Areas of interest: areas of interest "Library"
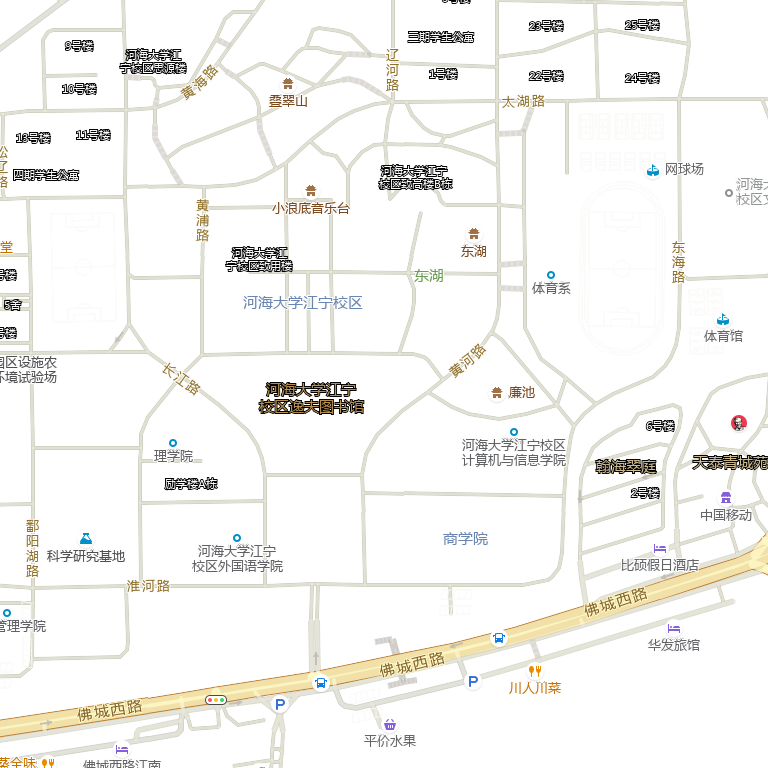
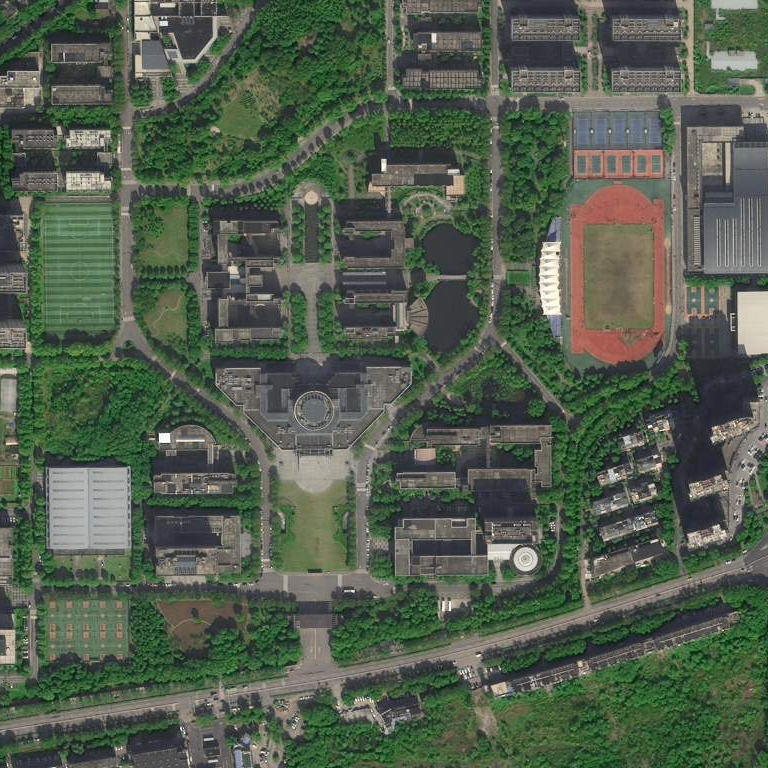